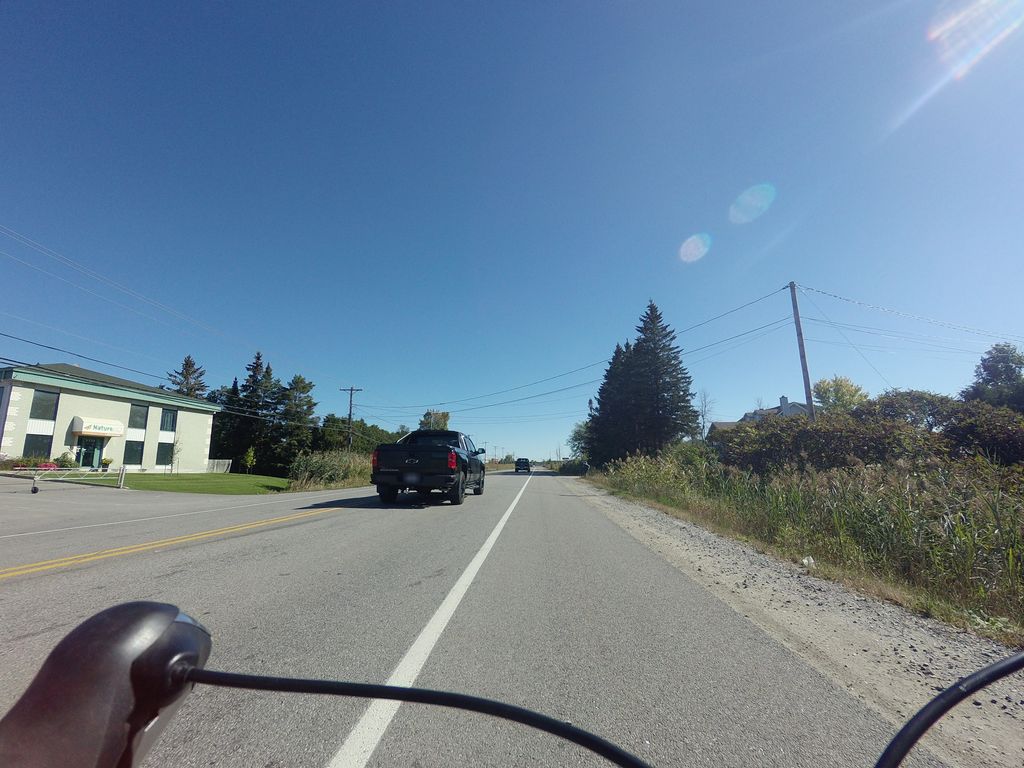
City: ottawa-gatineau